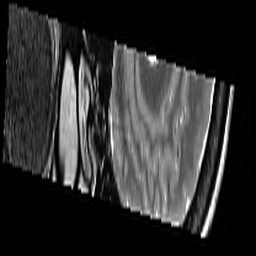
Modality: T2w
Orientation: sagittal
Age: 27
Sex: female
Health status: ill
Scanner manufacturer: siemens
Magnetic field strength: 3 T
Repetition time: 6 s
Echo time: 0.085 s